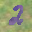
Label: 2